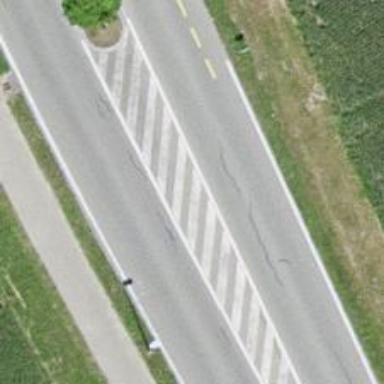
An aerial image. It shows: Secondary road with designated cycle lane on the left side.